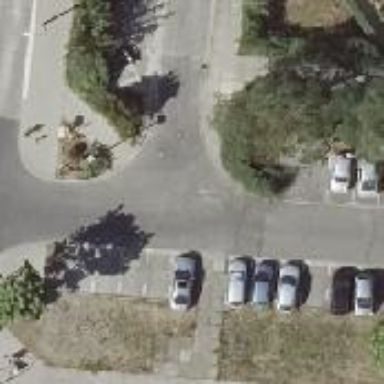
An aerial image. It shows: Unmarked crossing on the road.